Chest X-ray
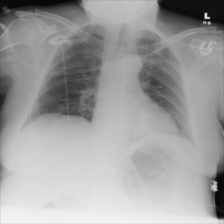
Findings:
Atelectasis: negative
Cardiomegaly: negative
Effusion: negative
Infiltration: negative
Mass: negative
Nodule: negative
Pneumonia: negative
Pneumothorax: negative
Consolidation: negative
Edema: negative
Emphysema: negative
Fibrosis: negative
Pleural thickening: negative
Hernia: negative